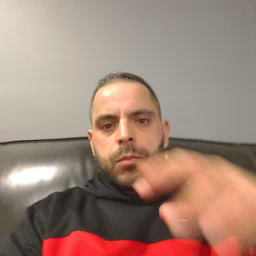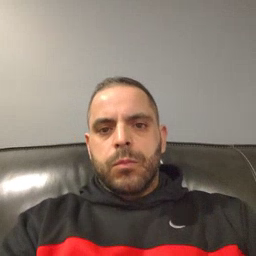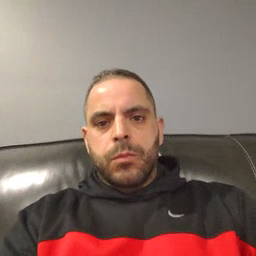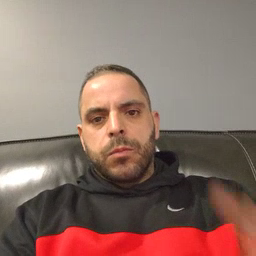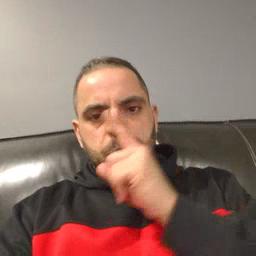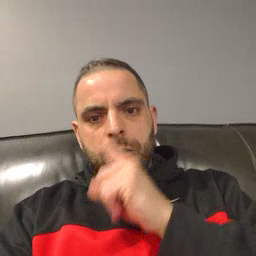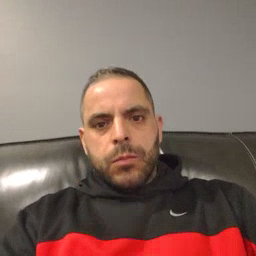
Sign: mouse